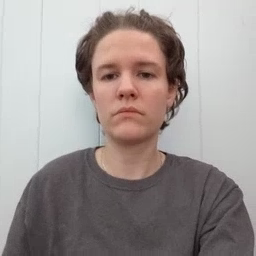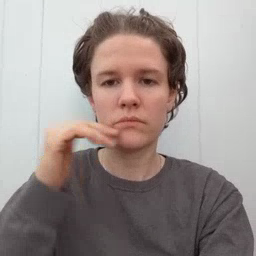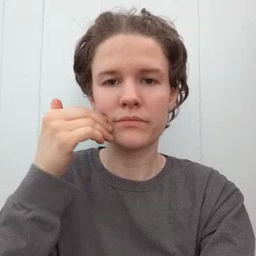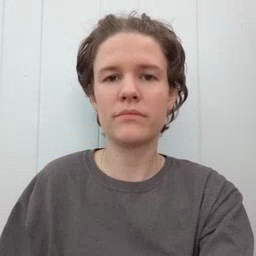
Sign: smile